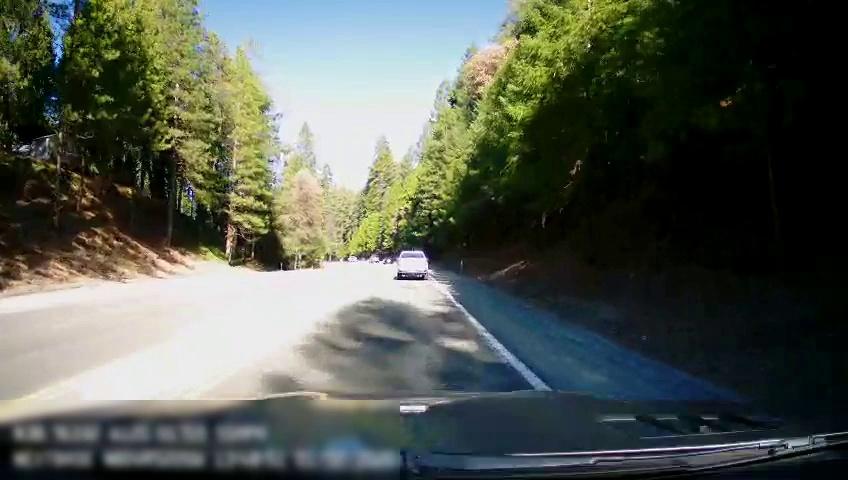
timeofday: Day
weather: Sunny
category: Drivable Space
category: Vehicles | Truck
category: Lanes | Alternate Lane
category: Lanes | Opposite Lane